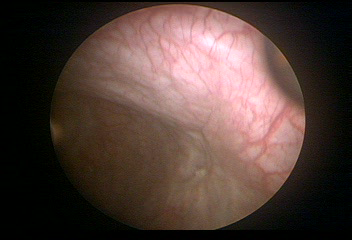
Modality: WLC
Class: Normal mucosa
Bladder cancer association: No